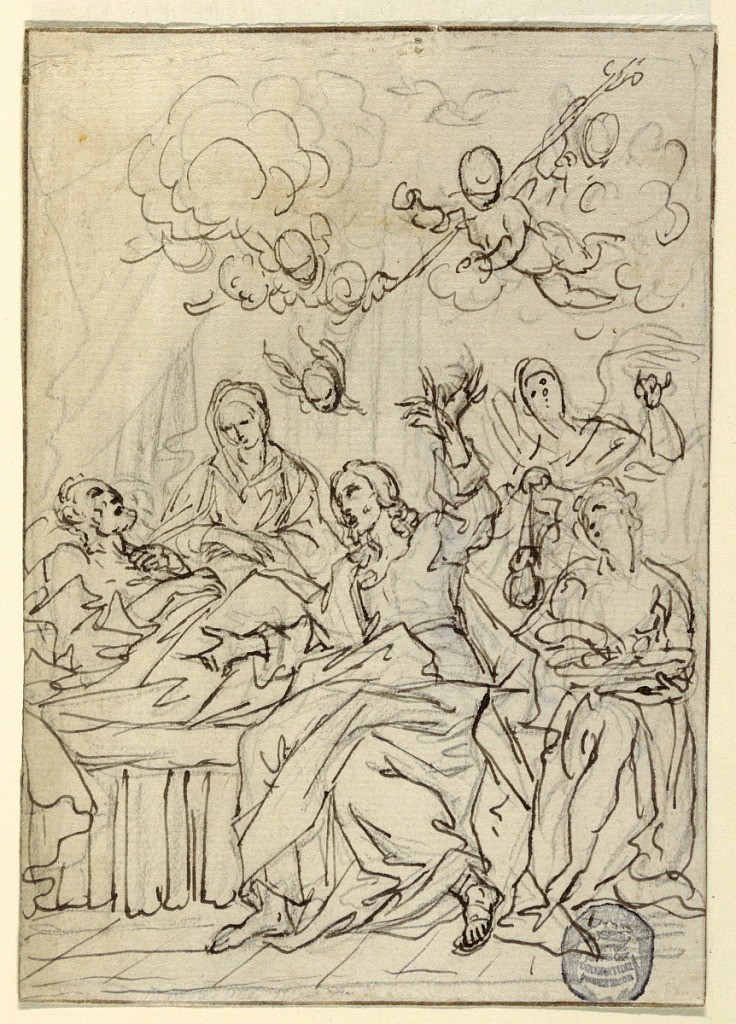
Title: Death of St. Joseph
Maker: Francesco Coghetti, Italian, 1804 - 1875
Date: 1880
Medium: Pen and black ink, graphite on paper
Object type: Drawing
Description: Jesus is preaching, sitting upon the bed; different attitudes of his left raised hand are sketched.  Mary, angels, cherubim are present.  On verso:  sketch of a servant.